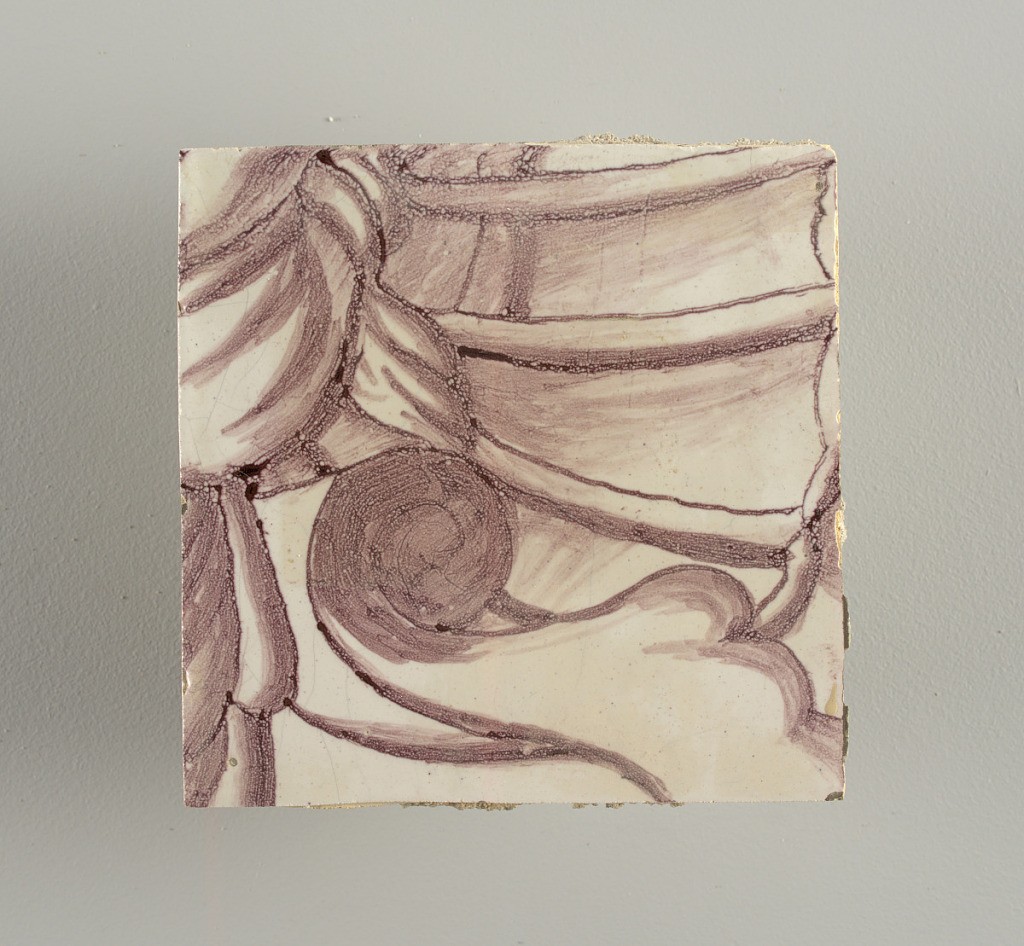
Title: Wall facing
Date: ca. 1725
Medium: Tin-glazed earthenware, underglaze
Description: Horizontal rectangle.  Thirty-seven tiles wide and twenty-one high with opening for door or window nineteen and one-half tiles high and twelve wide.  To left and right of opening, centered canopy above. Left, woman representing Hope, right, a sculputure urn.  Centered above opening, a mascaron.  Arabesque design of foliage.